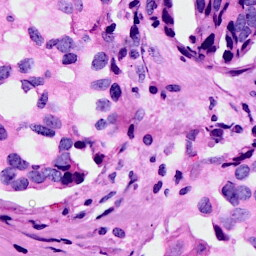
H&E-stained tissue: Breast